Question: I' am making a bot for my assignment which uses proxy to browse websites. I have field called "Browse" which lets me browse for the proxy file and reads into an array and shows the total number of proxy from the counter. I' am stuck here in the following. The following are the code that am currently using. Please help
> Variable proxyArray has already been used before and assigned a value. A null
reference exception could result at runtime.
'''
Private Sub browserProxy_Click(sender As Object, e As EventArgs) Handles browserProxy.Click
Dim myStream As Stream = Nothing
Dim selectedFile As String
Dim openFileDialog1 As New OpenFileDialog()
Dim proxyArray() As String
Dim totalProxy As Integer
openFileDialog1.InitialDirectory = "C:"
openFileDialog1.Filter = "Text File (*.txt)|*.txt"
openFileDialog1.FilterIndex = 1
openFileDialog1.RestoreDirectory = False
If openFileDialog1.ShowDialog() = System.Windows.Forms.DialogResult.OK Then
selectedFile = String.Format(openFileDialog1.FileName)
Dim objreader As New System.IO.StreamReader(selectedFile)
i = 0
Do While Not objreader.EndOfStream
proxyArray(i) = objreader.ReadLine
i += 1
Loop
totalProxy = i
objreader.Close()
End If
End Sub
'''

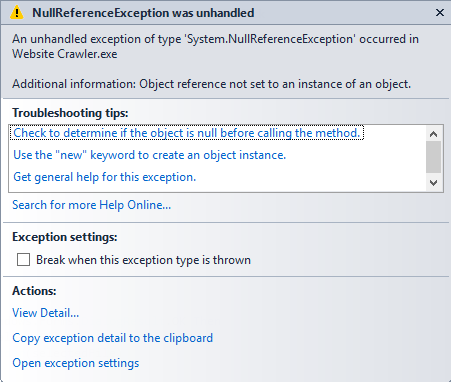
Answer: The compiler is right, you have declared the variable 'proxyArray' but you never initialize it. This is an initialized array with 10 strings that are 'Nothing'
:
'''
Dim proxyArray(9) As String
'''
But since the number of items is unknown you should use a 'List(Of String)' anyway. It is resizable whereas an array has a fixed size.
'''
Dim proxList As New List(Of String)
'...'
proxList.Add(objreader.ReadLine)
'''
If you need an array you can use 'proxList.ToArray()' at the end.